Interaction volume radius: 5 \u00c5
Interaction volume height: 10 \u00c5
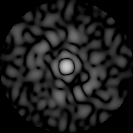
Disorder parameter: 0.8383